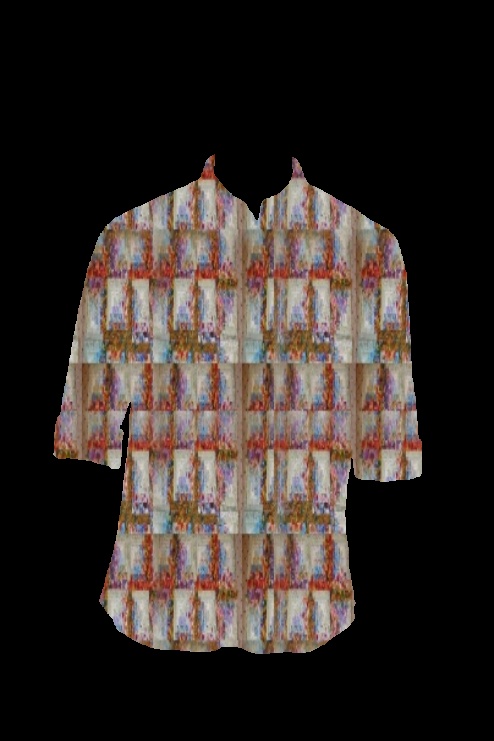
multi krishna print button up tee